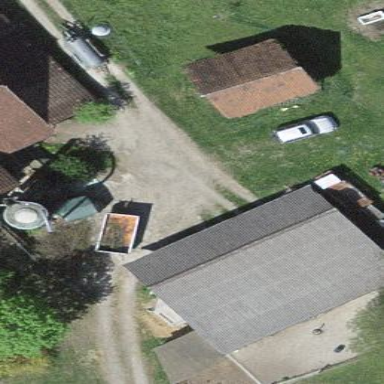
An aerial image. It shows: Garage building.